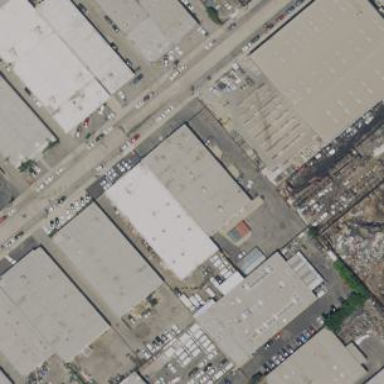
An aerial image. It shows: Industrial building.